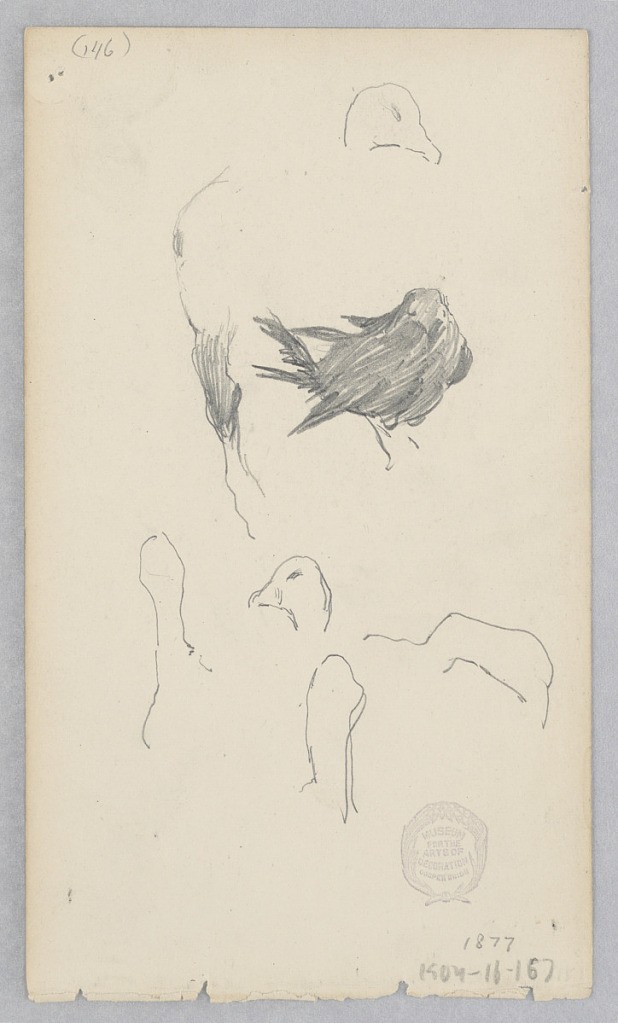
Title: Ducks
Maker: Robert Frederick Blum, American, 1857–1903
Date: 1877
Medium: Graphite on wove paper
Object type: Drawing
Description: Recto: Sketches of a duck.; Detail of neck and hind feathers; Verso: Sketch of a plant in bloom.